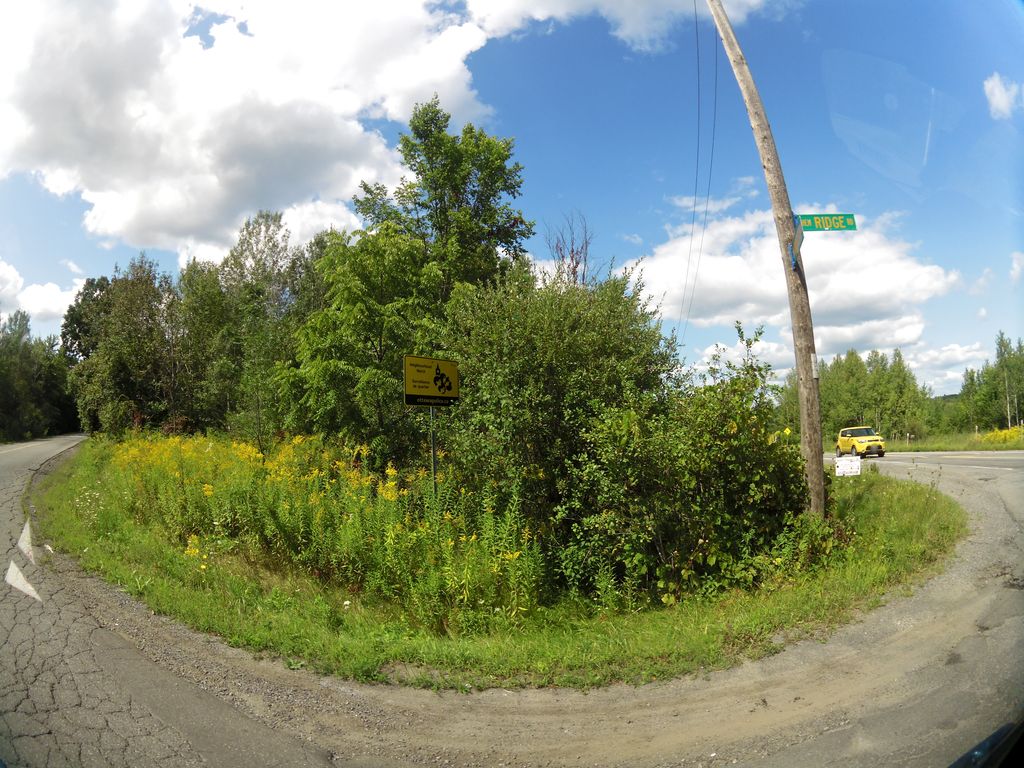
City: ottawa-gatineau